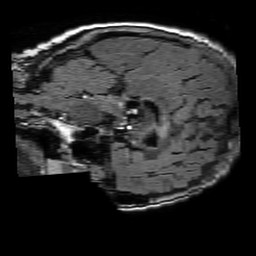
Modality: FLAIR
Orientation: sagittal
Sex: female
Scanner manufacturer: philips
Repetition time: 11 s
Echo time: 0.125 s